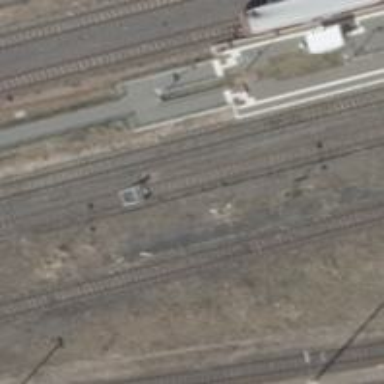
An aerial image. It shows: Public transport stop position along the railway.